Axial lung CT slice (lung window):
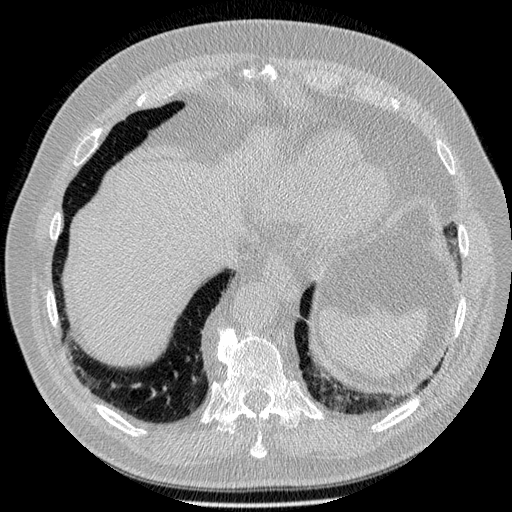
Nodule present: no